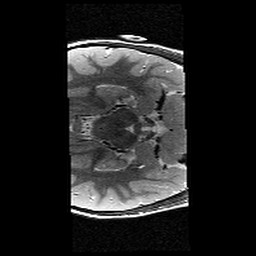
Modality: T2w
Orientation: axial
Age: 9
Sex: female
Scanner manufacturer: siemens
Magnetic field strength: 3 T
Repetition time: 9.23 s
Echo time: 0.067 s